Field crop: maize
Growth stage: 2
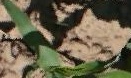
Species: maize